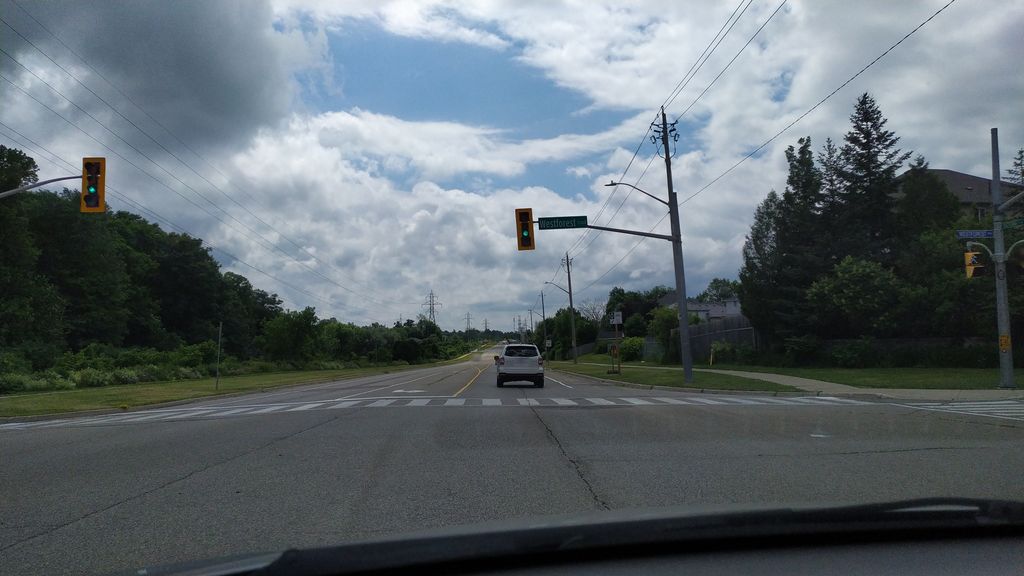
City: kitchener-waterloo